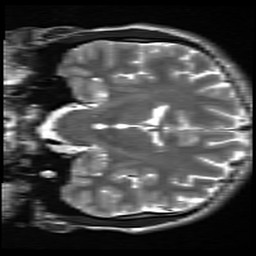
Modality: inplaneT2
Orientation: coronal
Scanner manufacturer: siemens
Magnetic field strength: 3 T
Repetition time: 7.02 s
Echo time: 0.069 s